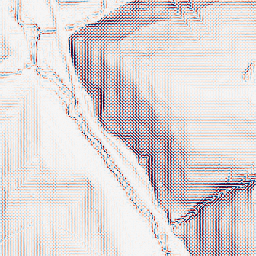
Category: wavelet
Decomposition family: wavelet_biorthogonal
Decomposition parameters: wavelet: bior1.3
level: 2
Upsampling method: quintic
Upsampling parameters: scale: 2
Upsampling scale: 2